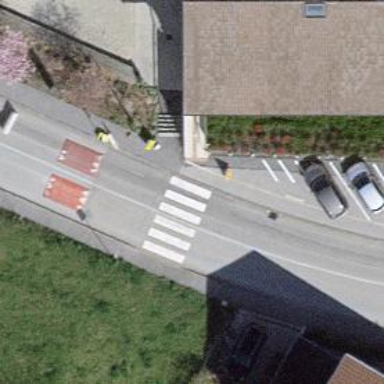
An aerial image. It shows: Set of steps on the road.